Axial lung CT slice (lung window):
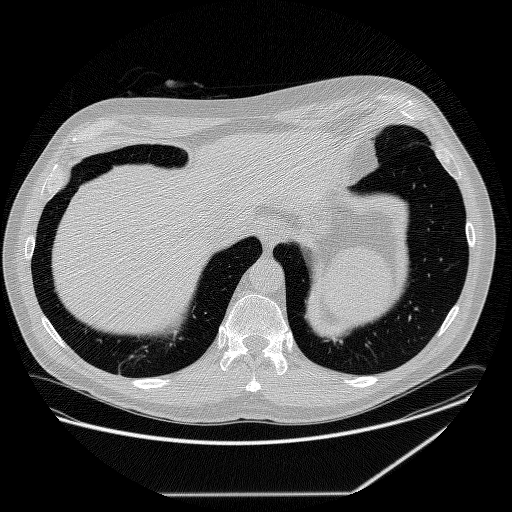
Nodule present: no